Question: I have graphic view which is drawn using '-(void)drawRect:(CGRect)rect' function, it is a little complex graphic which includes date as X axis and time as Y axis. So every time I draw it, it always takes 2,3 seconds to display the final graphic.The red point maybe red, green or yellow, its colour depends on the data read from data base.
My question is that how to draw this view using or in a fast way.
For example, draw the X axis and Y axis in one thread, and draw each day's graphic in separated thread(using 30 threads) or draw each hour for 30 days' graphics in separated thread(using 5 threads)?
I have tried using the following function:
'''
for(int i = 0; i < 31; i++){
NSString *threadStr = [NSString stringWithFormat:@"%i", i];
dispatch_queue_t queue1 = dispatch_queue_create([threadStr UTF8String], NULL);
dispatch_async(queue1, ^{
//Draw my graphics for one day
.....
});
}
'''
But sometimes these threads read the database at the same time and some of them cannot get the data properly, this cause the final graphic is not complete.
Could anyone give me some suggestion?
Thank you very much.
I am trying to find out the reason why it delays 2, 3 seconds if I draw it using main thread.
Is it because of reading Data base ?
The procedure of drawing this graphic is :
'''
- (void)drawRect:(CGRect)rect
{
1.draw X axis with date label;
2.draw Y axis with time label;
NSArray *timeArray = @[@"08:00", 11:00", 14:00", 17:00", 20:00"];
for(NSString *timeStr in timeArray){
for(int i = 0; i < 31; i++){
NSString *DateTimeStr = dateStr + timeStr;
int a = [DataManager getResult: DateTimeStr];
UIColor *RoundColor;
if(a == 1){
RoundColor = [UIColor colorWithRed:229/255.0 green:0/255.0 blue:145/255.0 alpha:1.0];
}
else if(a == 2){
RoundColor = [UIColor colorWithRed:0/255.0 green:164/255.0 blue:229/255.0 alpha:1.0];
}
else if(a == 3){
RoundColor = [UIColor colorWithRed:229/255.0 green:221/255.0 blue:0/255.0 alpha:colorAlpha];;
}
const CGFloat *components = CGColorGetComponents(RoundColor.CGColor);
CGContextSetRGBFillColor(context, components[0], components[1], components[2], components[3]);
CGContextFillEllipseInRect(context, CGRectMake(roundXnow,roundYnow,roundR,roundR));
}
}
}
'''
I am thinking if the delay occurs when I am reading the data base, because I know there are a lot of record in my data base.
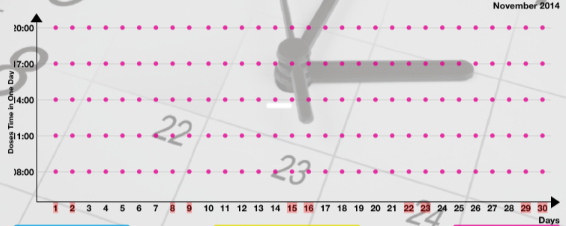
Answer: Drawing here is a very light operation, most likely the timing issues you're facing are related to the calculations (or fetching of data) or whatever else you're doing before actually drawing the dot. So use instruments, time profiler in particular. It will show you what operations take longer (look at the pikes in the graphic that will be displayed while your app is running).
This will give you the clue.
Besides as it's correctly mentioned here, all the UI should be performed in the main thread.
But those pre-calculations and fetches that you probably have with your data - that's where you should look for multithreaded solutions if it's at all possible.